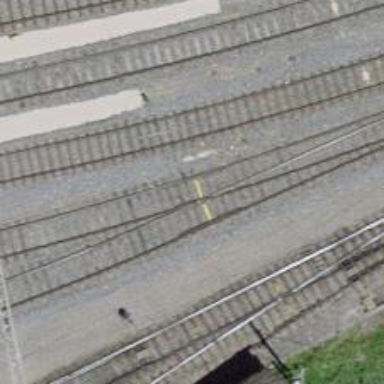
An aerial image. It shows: Railway track with electrified contact lines. This is siding track.